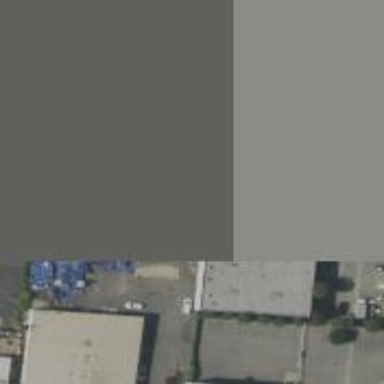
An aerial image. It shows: Factory building.